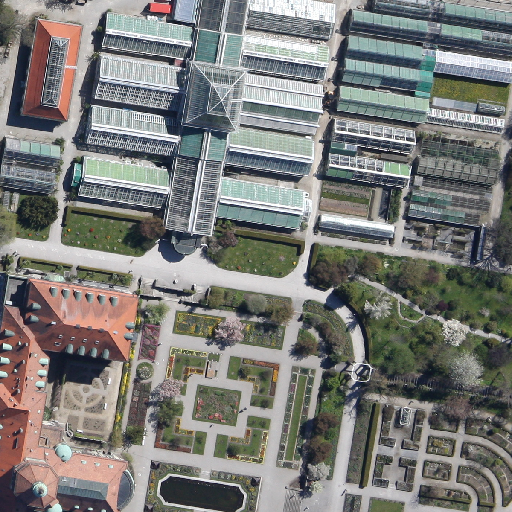
Referring expression: paved road